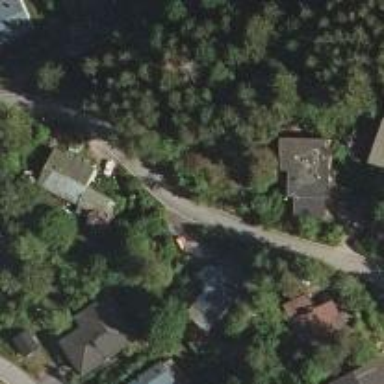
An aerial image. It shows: Driveway.